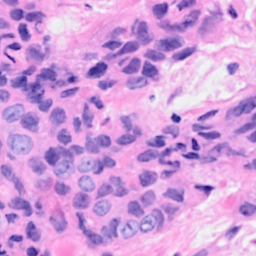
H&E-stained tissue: Breast